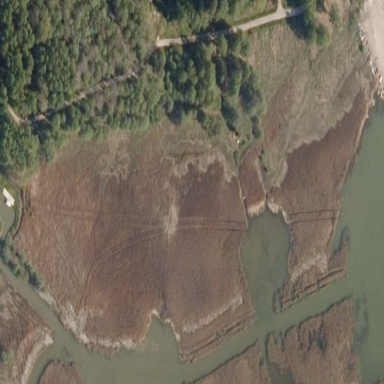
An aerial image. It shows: Wetland area dominated by reedbeds.